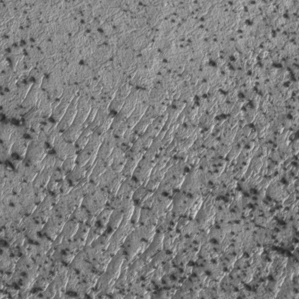
Label: frost